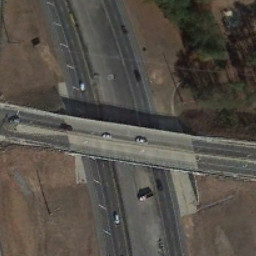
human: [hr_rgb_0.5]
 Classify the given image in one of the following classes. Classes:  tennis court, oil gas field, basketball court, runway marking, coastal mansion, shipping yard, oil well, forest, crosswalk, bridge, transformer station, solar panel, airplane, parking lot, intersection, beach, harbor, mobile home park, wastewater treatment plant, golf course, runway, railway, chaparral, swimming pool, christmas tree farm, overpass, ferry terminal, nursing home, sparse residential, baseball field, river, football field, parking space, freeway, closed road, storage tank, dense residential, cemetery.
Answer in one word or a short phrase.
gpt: overpass